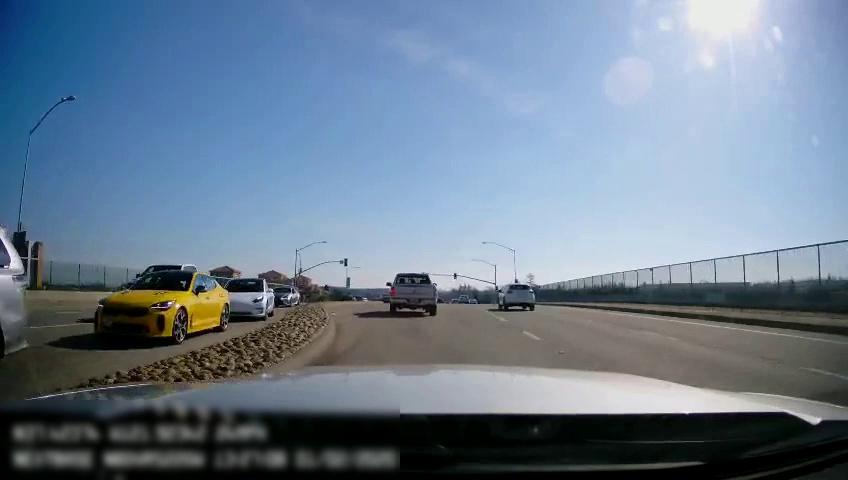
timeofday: Day
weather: Sunny
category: Drivable Space
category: Drivable Space
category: Vehicles | Car
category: Vehicles | Car
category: Vehicles | Car
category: Vehicles | Car
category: Vehicles | Van
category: Vehicles | SUV
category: Vehicles | Car
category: Vehicles | Car
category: Vehicles | Truck
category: Lanes | Current Lane
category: Lanes | Alternate Lane
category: Lanes | Opposite Lane
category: Lanes | Opposite Lane